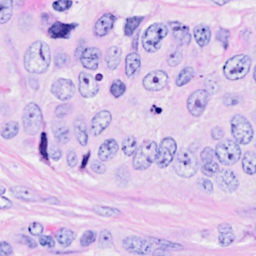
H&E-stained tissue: Breast